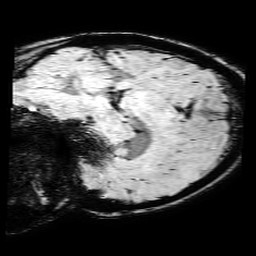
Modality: SWI
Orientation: sagittal
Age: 70
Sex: female
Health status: ill
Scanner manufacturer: philips
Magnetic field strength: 3 T
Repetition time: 0.031 s